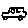
Label: car